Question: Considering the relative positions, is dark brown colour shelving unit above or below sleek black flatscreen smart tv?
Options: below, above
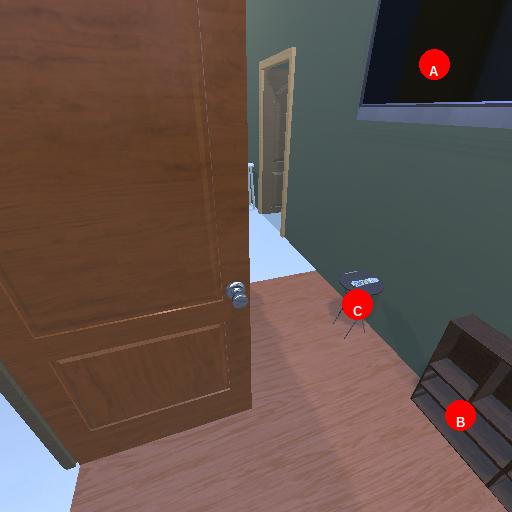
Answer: below